Interaction volume radius: 5 \u00c5
Interaction volume height: 35 \u00c5
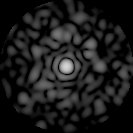
Disorder parameter: 0.8514